Question: Determine whether the two graphs given in the figure are isomorphic. If you think they are isomorphic, answer 1; if you think they are not isomorphic, answer 0.
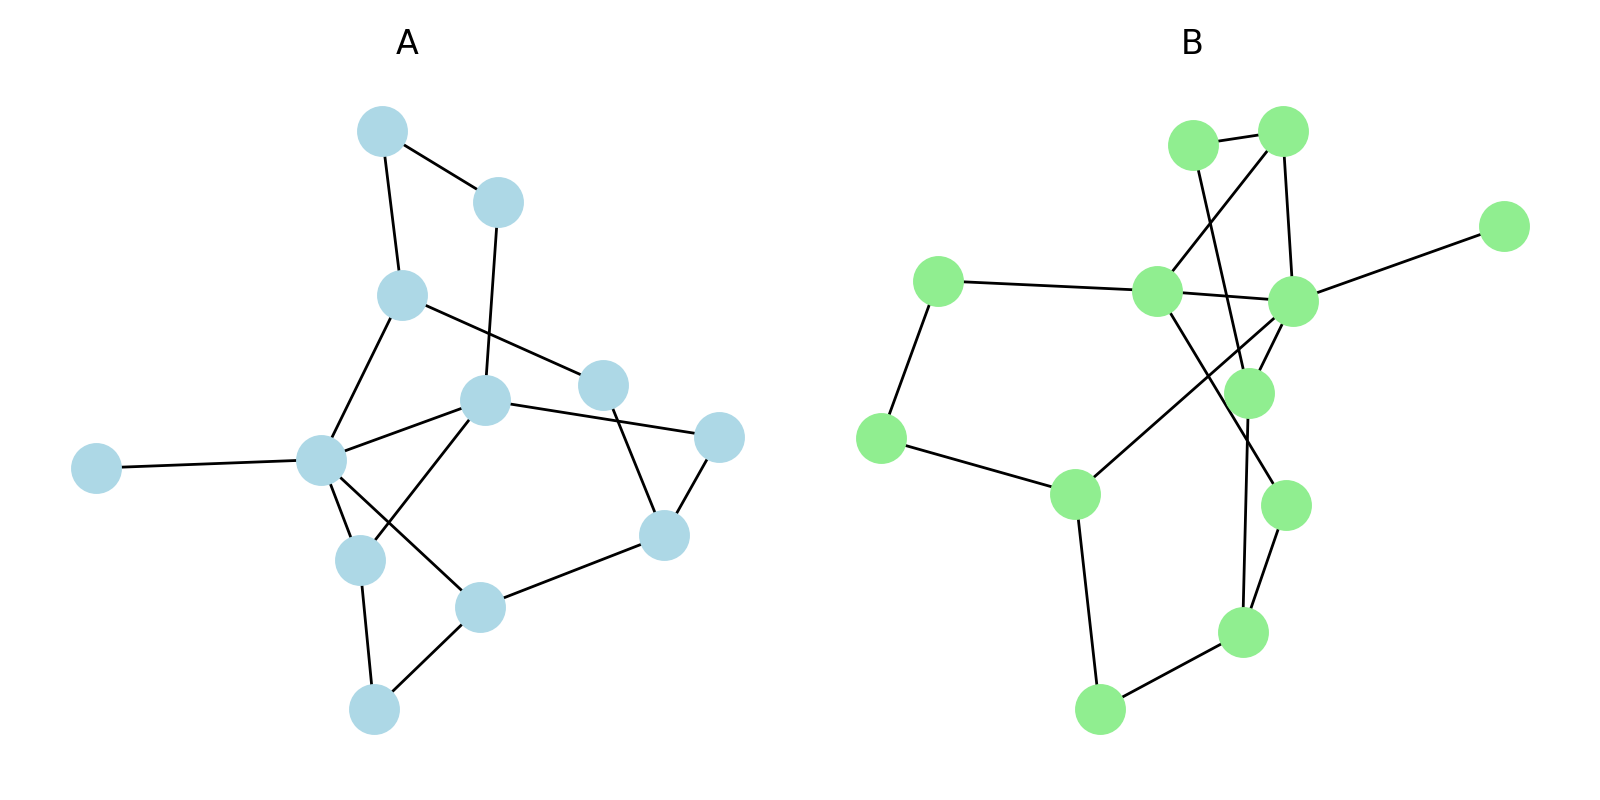
Answer: 1